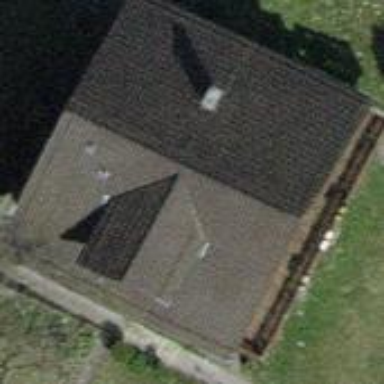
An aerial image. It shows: Detached building.